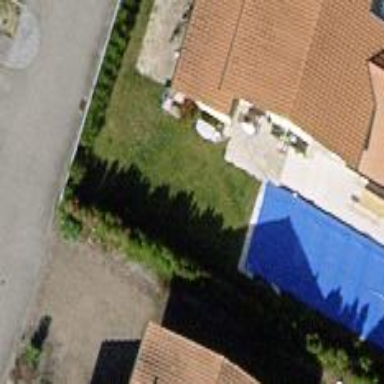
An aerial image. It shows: Swimming pool located in leisure land.